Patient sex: M
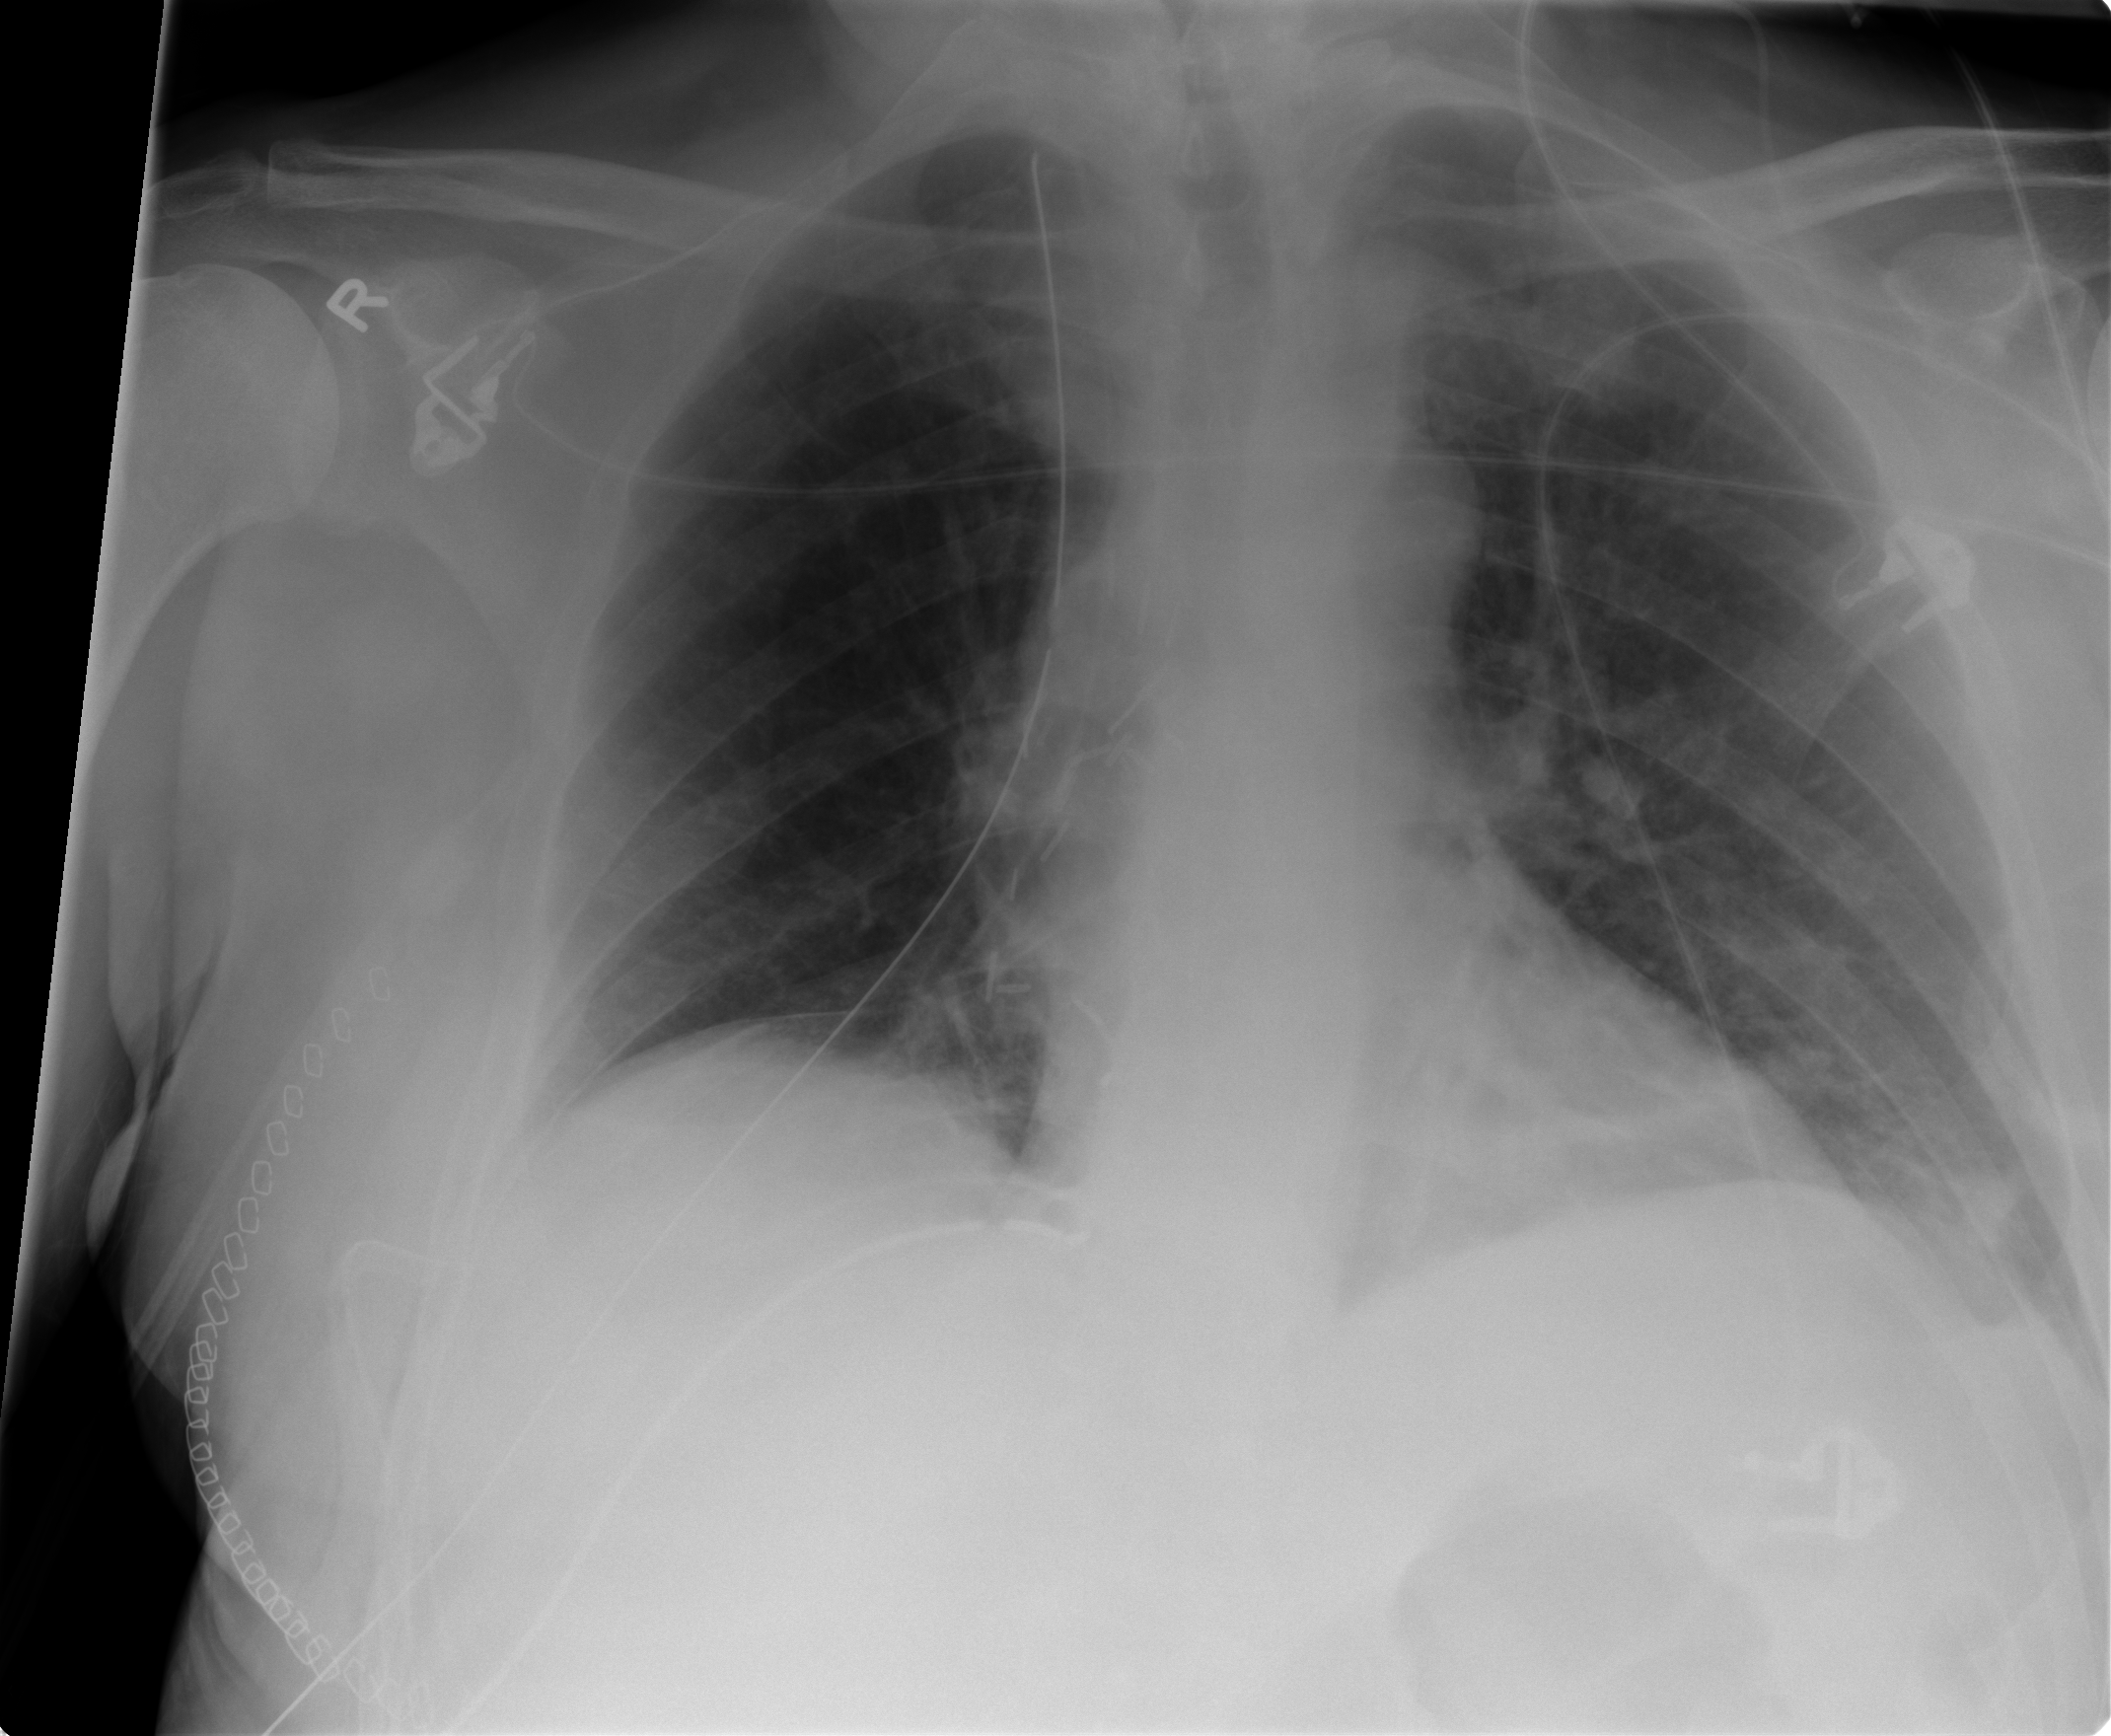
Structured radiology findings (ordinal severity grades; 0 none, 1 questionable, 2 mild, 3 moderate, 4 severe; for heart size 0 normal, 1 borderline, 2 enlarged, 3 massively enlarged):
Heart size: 0
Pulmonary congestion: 0
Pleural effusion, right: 2
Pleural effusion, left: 1
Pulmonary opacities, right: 0
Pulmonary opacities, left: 2
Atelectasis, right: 2
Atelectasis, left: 2